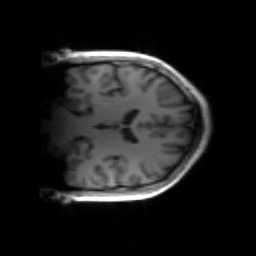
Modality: inplaneT1
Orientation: coronal
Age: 31
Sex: male
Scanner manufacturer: siemens
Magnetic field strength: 3 T
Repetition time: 1.2 s
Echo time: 0.00251 s